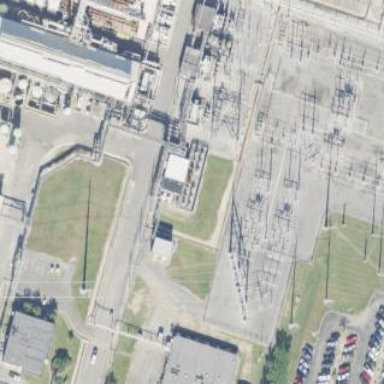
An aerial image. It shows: Industrial power substation surrounded by fence.